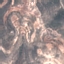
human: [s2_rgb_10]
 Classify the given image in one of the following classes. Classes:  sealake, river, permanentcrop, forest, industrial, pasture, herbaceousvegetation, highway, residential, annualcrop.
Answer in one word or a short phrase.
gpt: HerbaceousVegetation